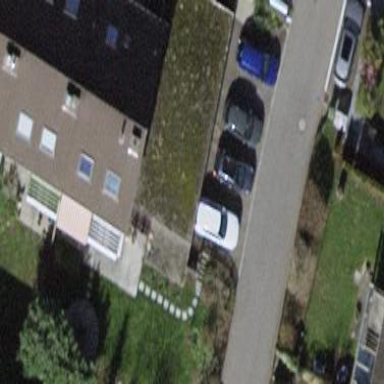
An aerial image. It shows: Group of garages.